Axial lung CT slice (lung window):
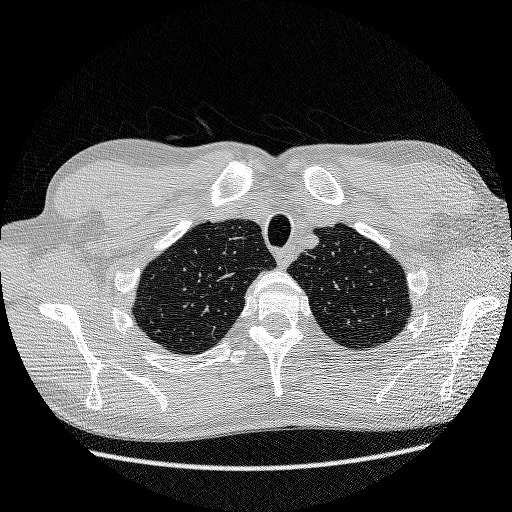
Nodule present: no